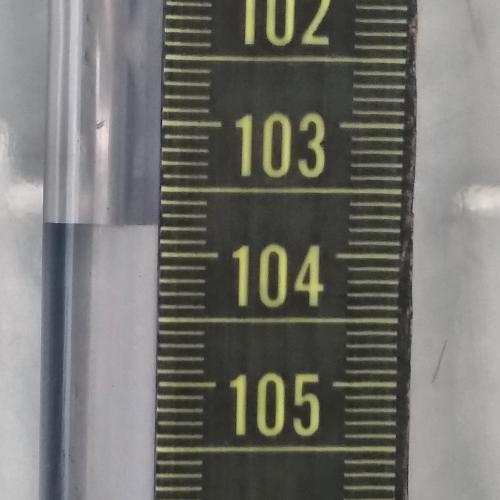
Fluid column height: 103.8 cm